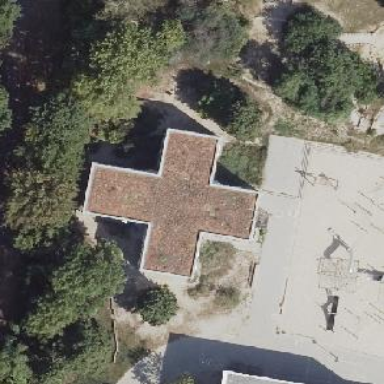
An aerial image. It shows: School building.